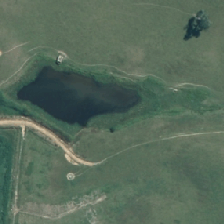
Land cover: lake_pond